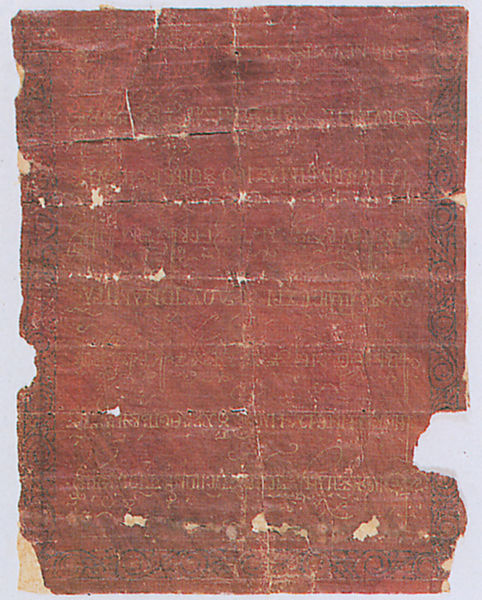
Titel: Ind. II Constantinopel/ Tabulario Capella Pal
Schlagwörter: grün, ocker, schwarz, rot, ornament, falten, gold, stoff, blatt, borte, schrift, papier, risse, falte, ornamente, verzierung, bronze, kante, seite, text, fragment, pergament, otto, kaputt, undeutlich, golden, schriftstück, schwerz, latein, falz, knicke, unvollständig, papyrus, beschädigt, fehlen, eingerissen, unleserlich, spapier, goldbuchstaben, goldschrift